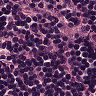
Metastatic tissue present: no